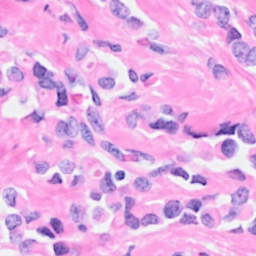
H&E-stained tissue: Breast